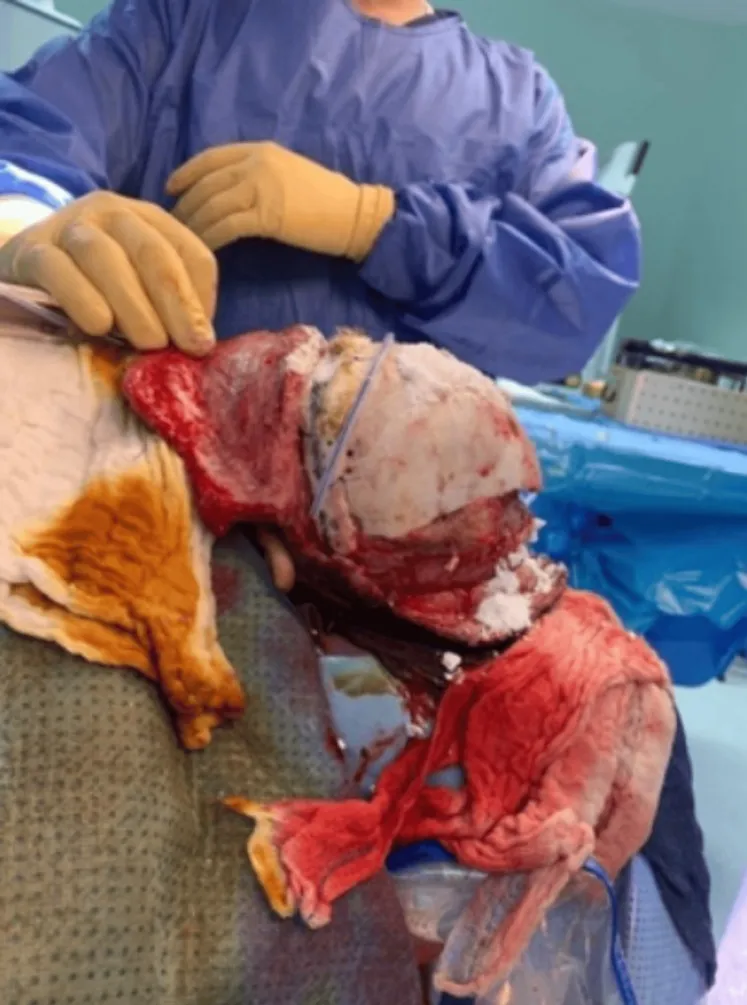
Left lateral view of the calvarial bone after three cycles of immersion with hydrogen peroxide and povidone.
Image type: medical_photograph (other_medical_photograph)